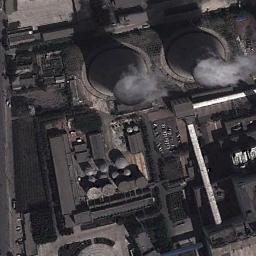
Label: thermal_power_station